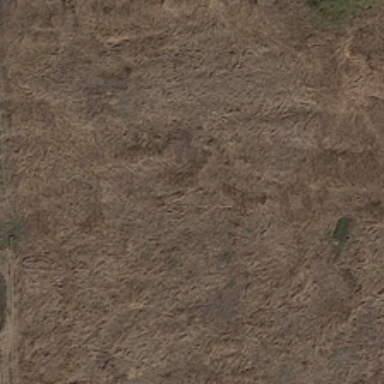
A large number of car grind marks are on the bareland .